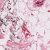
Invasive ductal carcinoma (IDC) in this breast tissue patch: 0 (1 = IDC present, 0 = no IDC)